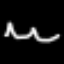
Label: squiggle